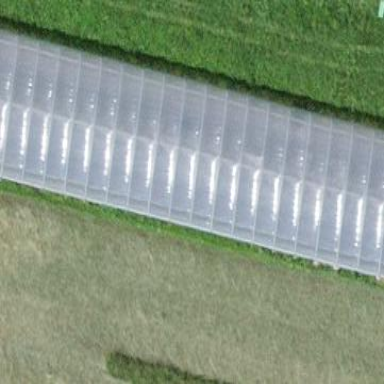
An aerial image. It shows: Greenhouse.